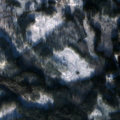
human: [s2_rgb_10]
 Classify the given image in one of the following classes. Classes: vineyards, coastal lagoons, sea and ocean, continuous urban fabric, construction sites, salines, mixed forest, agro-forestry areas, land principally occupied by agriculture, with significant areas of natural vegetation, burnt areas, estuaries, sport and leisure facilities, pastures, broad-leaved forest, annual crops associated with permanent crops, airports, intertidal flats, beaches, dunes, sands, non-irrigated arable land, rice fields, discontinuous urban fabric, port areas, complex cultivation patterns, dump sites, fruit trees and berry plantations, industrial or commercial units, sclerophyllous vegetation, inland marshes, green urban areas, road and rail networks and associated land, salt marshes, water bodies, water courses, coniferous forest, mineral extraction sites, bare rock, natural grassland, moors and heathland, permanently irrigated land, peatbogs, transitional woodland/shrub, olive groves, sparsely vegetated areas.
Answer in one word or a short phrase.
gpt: coniferous forest, mixed forest, water bodies